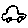
Label: car